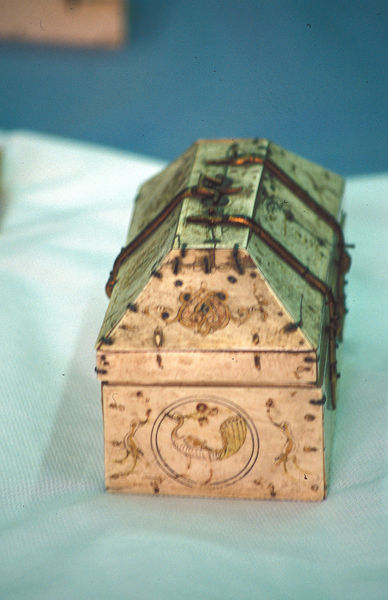
Titel: Kästchen aus Sizilien
Standort: Berlin
Institution: Museum für Islamische Kunst
Schlagwörter: blau, dunkel, feder, flügel, vogel, weiß, grün, blume, blumen, braun, grau, hell, hintergrund, holz, licht, schmuck, schwarz, tisch, türkis, schloss, tuch, beige, muster, ornament, alt, federn, silber, stein, steine, tischtuch, vögel, gold, drei, edelsteine, kreis, rund, henkel, beine, schwanz, relief, bein, schnabel, schwan, trocken, giebel, klein, linien, füsse, dekoration, kartusche, dekor, floral, ornamente, verzierung, metall, nagel, nägel, knöpfe, geschlossen, foto, photographie, griff, eisen, truhe, deckel, gefäß, orient, orientalisch, rechteck, form, kupfer, stilisiert, kiste, schachtel, pfau, gravur, intarsie, schnitzerei, kasten, photo, handwerk, sarg, verschwommen, scharnier, mittelalter, rechteckig, echse, schräge, wunderkammer, beschlag, verschluß, schatulle, bänder, bemalung, fotographie, kunsthandwerk, dekorativ, kästchen, islam, behälter, reliquie, draht, verzierungen, beschläge, schatz, schanier, klien, elfenbein, kassette, riss, goldschmied, behältnis, büchse, schmuckkästchen, persisch, pfauen, fatimidisch, trapez, klammer, klammern, kistchen, schwanzfedern, karolingisch, schatzkiste, schatule, prätiose, schmuckbüchse, gebrauchsspuren, kupfe, tacker